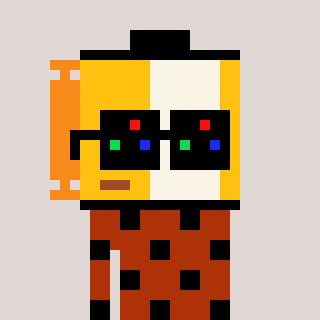
a pixel art character with square black sunglasses, a film roll-shaped head and a hotbrown-colored body on a warm background